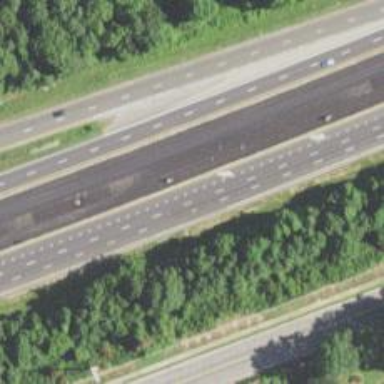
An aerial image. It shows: Motorway junction.